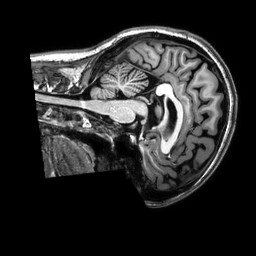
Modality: T1w
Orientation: sagittal
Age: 29
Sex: female
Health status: healthy
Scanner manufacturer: philips
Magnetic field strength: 3 T
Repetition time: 0.009 s
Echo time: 0.003996 s